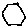
Label: hexagon